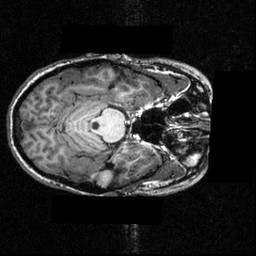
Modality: T1w
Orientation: axial
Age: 20
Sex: female
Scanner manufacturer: siemens
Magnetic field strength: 3.951 T
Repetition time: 1.5 s
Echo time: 0.00335 s